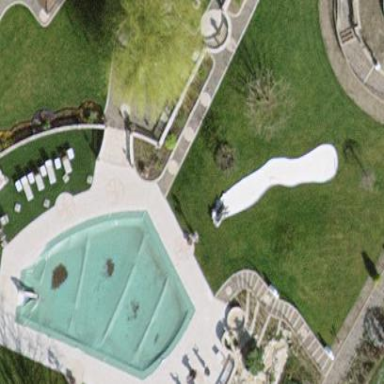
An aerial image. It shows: Swimming pool located in leisure land.